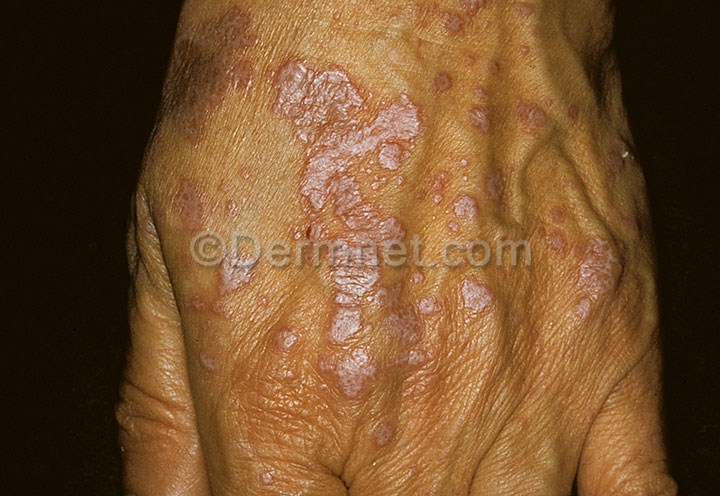
Disease: Psoriasis pictures Lichen Planus and related diseases